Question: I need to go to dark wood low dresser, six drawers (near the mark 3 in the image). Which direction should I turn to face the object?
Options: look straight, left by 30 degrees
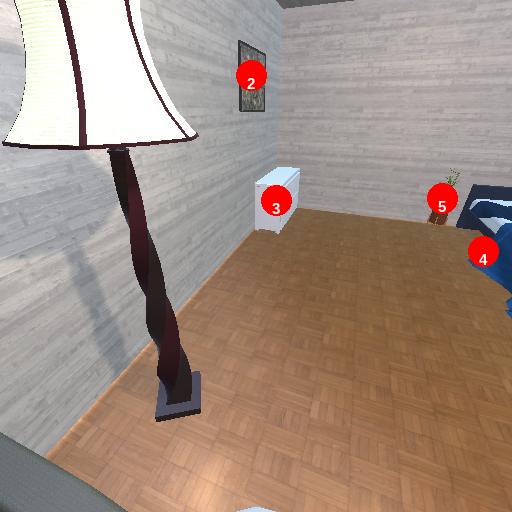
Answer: look straight